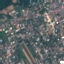
Land use / land cover class: Residential